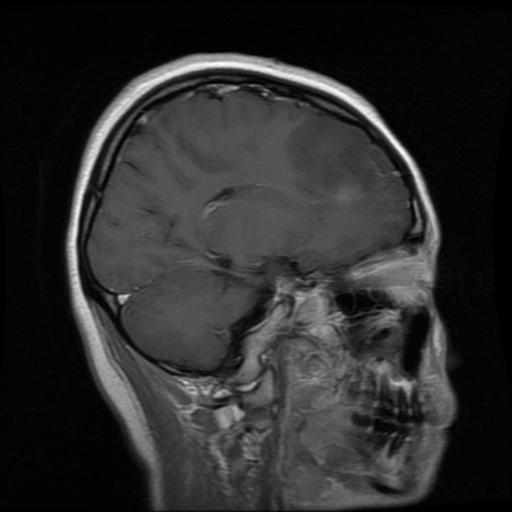
Label: glioma